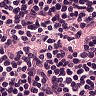
Metastatic tissue present: no